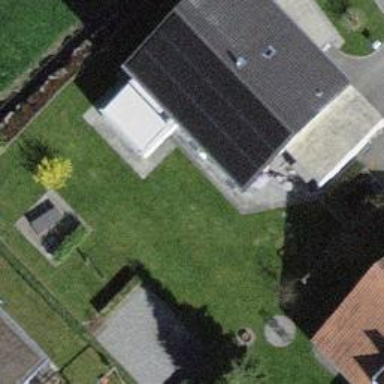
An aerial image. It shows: Solar photovoltaic panel generator.